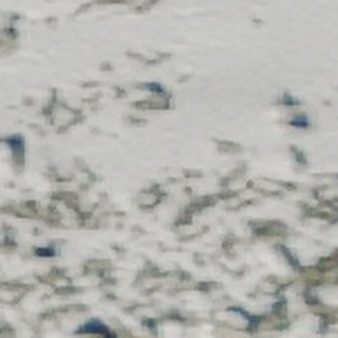
Label: other